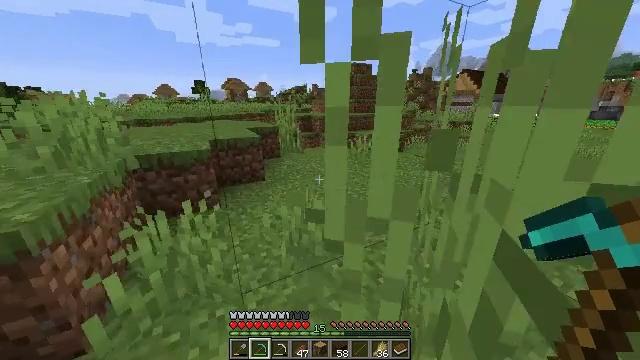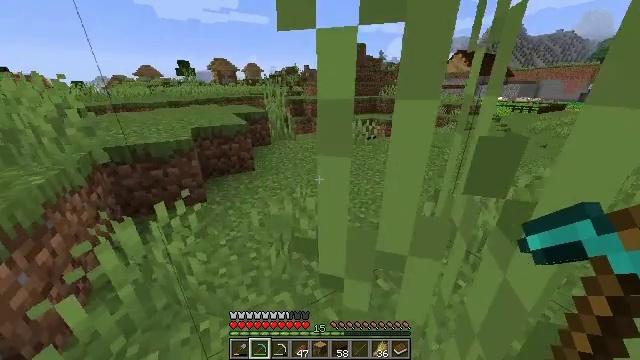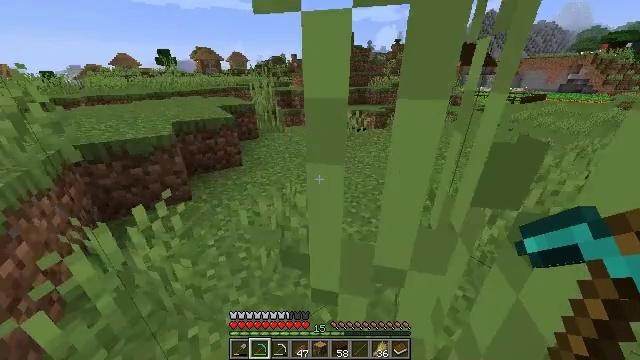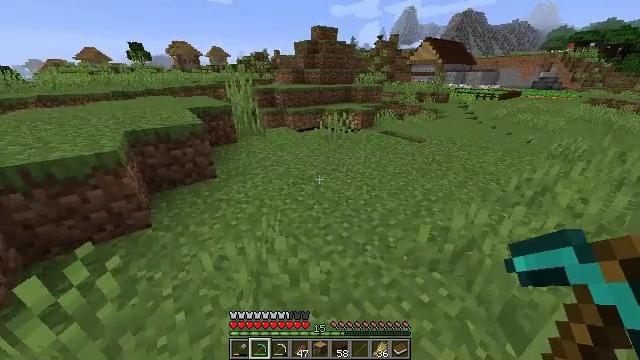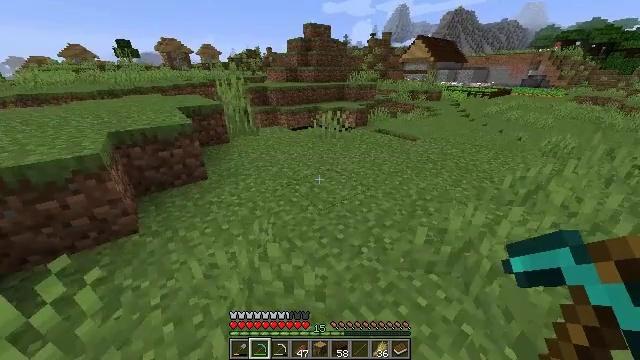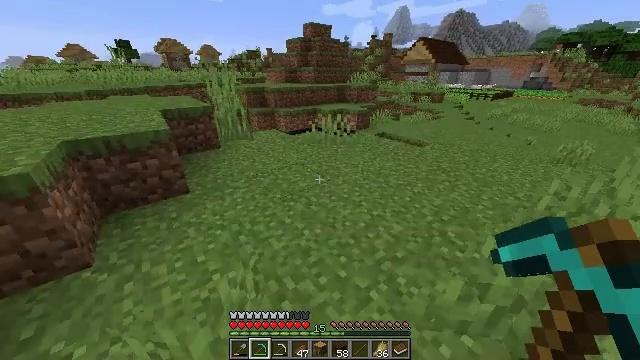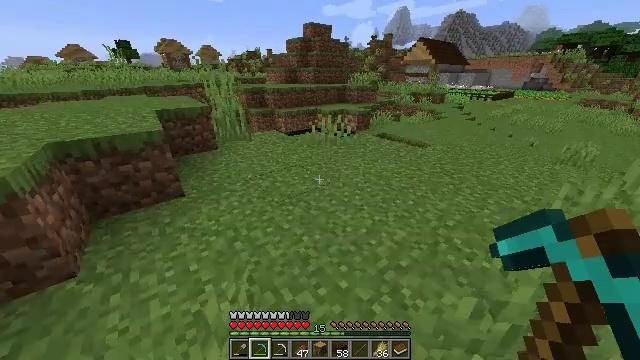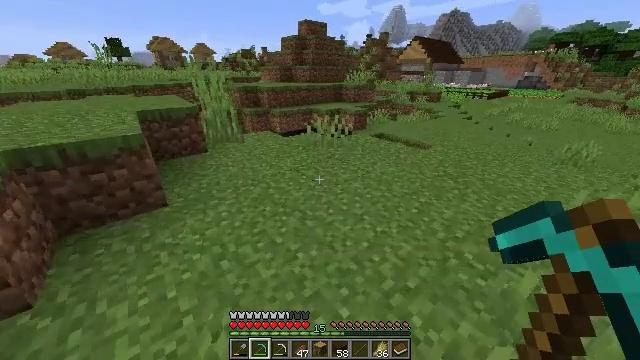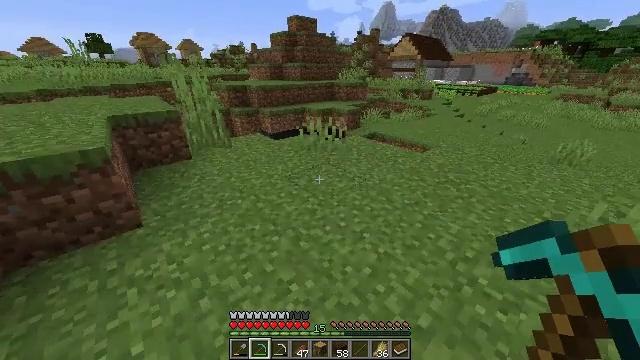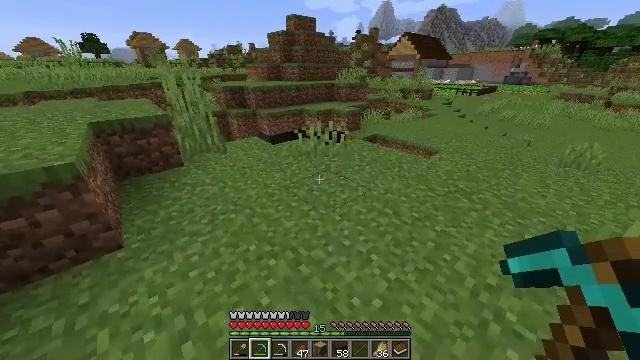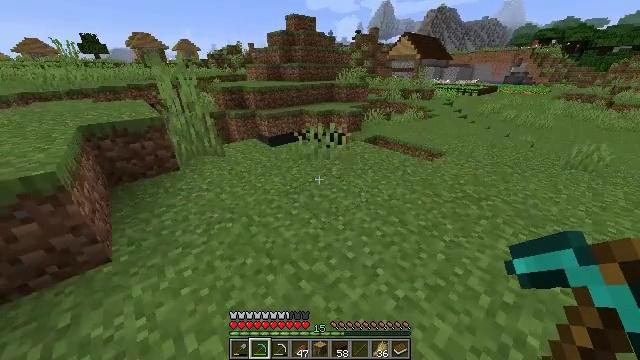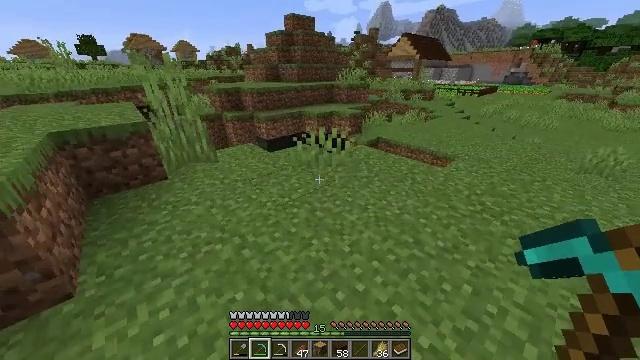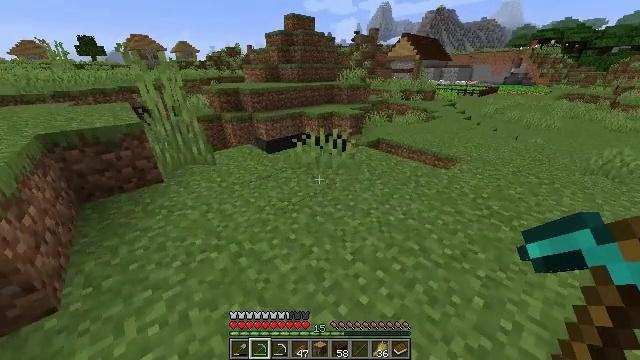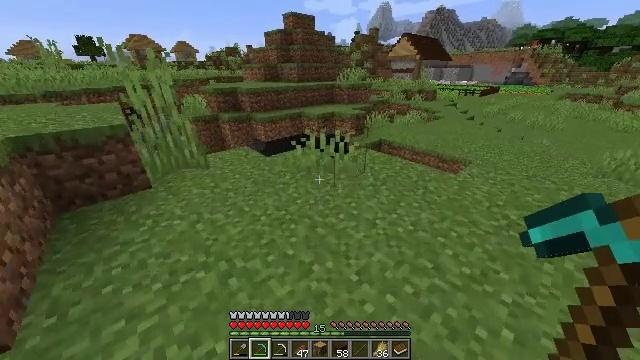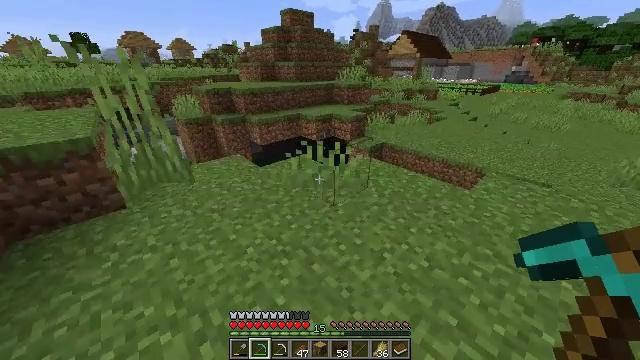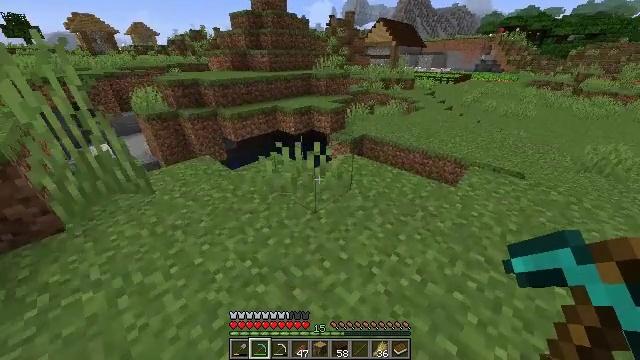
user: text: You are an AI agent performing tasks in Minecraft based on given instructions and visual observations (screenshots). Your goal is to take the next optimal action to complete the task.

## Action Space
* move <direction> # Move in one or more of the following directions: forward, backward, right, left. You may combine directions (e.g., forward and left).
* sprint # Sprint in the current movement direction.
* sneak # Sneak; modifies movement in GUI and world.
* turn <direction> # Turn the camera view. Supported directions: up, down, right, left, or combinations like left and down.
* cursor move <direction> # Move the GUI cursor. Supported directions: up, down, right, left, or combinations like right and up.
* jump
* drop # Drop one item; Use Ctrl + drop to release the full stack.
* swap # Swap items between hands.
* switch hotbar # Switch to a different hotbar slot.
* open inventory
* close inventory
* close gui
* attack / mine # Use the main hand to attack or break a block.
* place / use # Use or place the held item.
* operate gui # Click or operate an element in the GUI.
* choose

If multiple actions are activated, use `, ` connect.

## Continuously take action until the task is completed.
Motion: motion action
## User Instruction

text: Make sure you have the right materials to craft an enchanting table.
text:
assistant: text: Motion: move forward, turn right and down
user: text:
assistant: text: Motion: move forward, turn right and down
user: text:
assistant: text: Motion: move forward, turn right
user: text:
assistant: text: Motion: move forward, turn right
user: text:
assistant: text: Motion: move forward
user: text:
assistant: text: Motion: move forward
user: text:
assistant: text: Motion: move forward, turn right
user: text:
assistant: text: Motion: move forward, turn right
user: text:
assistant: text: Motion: move forward
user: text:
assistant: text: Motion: move forward
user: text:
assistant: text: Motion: move forward
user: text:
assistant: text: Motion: move forward
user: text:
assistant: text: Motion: move forward
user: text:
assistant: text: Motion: move forward
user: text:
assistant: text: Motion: move forward, turn right and down
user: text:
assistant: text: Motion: move forward, turn right and down
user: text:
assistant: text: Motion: move forward, turn right and down
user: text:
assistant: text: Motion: move forward, turn right and down
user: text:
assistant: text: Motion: move forward, turn down
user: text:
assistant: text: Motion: move forward, turn down
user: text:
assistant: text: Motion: move forward
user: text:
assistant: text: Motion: move forward and move right
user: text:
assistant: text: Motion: move forward and move right
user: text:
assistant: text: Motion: move forward and move right
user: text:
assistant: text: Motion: move forward and move right
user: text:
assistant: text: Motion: move forward and move right
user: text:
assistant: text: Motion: move forward and move right
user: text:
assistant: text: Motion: move forward and move right
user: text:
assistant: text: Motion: move forward and move right
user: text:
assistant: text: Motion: move forward and move right